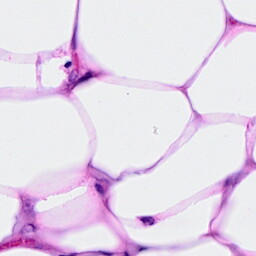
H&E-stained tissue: Breast